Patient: sex F, age 58
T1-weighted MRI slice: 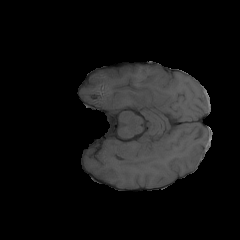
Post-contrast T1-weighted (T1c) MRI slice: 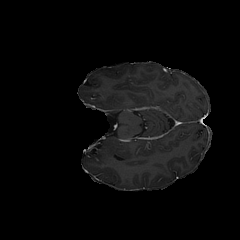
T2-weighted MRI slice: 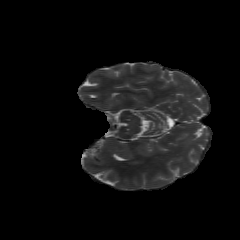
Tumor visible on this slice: no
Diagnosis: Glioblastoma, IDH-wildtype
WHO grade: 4